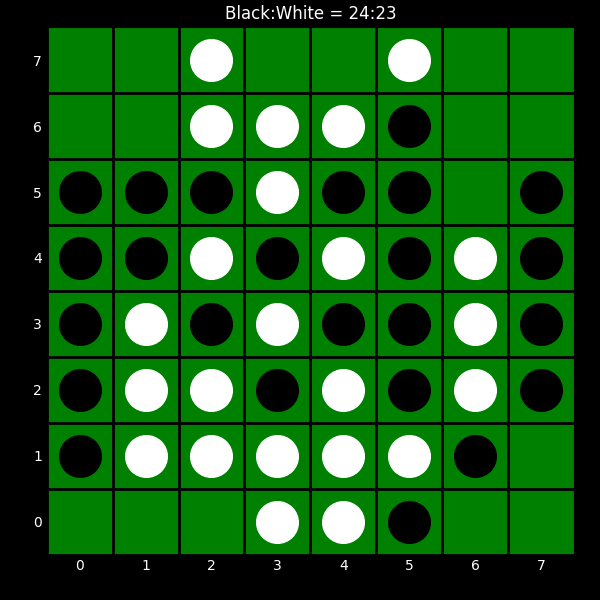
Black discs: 24
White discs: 23